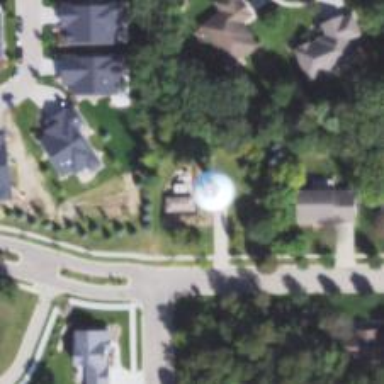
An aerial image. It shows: Water tower that is man-made.